Question: I'm having trouble aligning a paragraph element with a group of button elements. I'm using jQuery and CSS to try and do this.
Here is what I see:

And ideally I would like them all to be on the same horizontal line at the top of the screen, to avoid wasting pixel real-estate as I am. So have the DesignName text then immediately to the right of it in a line have the buttons.
Here is how the elements are being added in code:
'''
var theDiv = $("#theDiv");
theDiv.append('<div id="buttonMenuDiv"></div>');
var buttonDiv = $("#buttonMenuDiv");
buttonDiv.append('<p id="DesignName" class="DesignName">DesignName</p>');
buttonDiv.append('<input type="button" id="MainMenu" value="Main Menu" >');
buttonDiv.append('<input type="button" id="NewModule" value="New Module" >');
buttonDiv.append('<input type="button" id="SearchDesigns" value="Search Designs" >');
buttonDiv.append('<input type="button" id="DesignDescription" value="Design Description" >');
buttonDiv.append('<input type="button" id="SaveWork" value="Save Work" >');
buttonDiv.append('<input type="button" id="PackageDesign" value="Package Design" >');
buttonDiv.append('<input type="button" id="Tutorial" value="Tutorial" >');
'''
The "DesignName" class just specifies font attributes (size, color) so I didn't include it. Thanks for any help.
(Having some EDITING trouble with the single quotes in the append() calls)
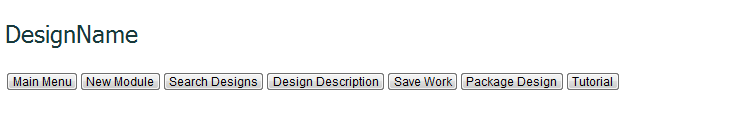
Answer: '''
#theDiv * {
display:inline;
}
'''
Just make the elements inline instead of block.
<URL>